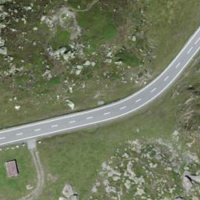
EUNIS habitat code: 26
Species observed at this site:
Empetrum nigrum